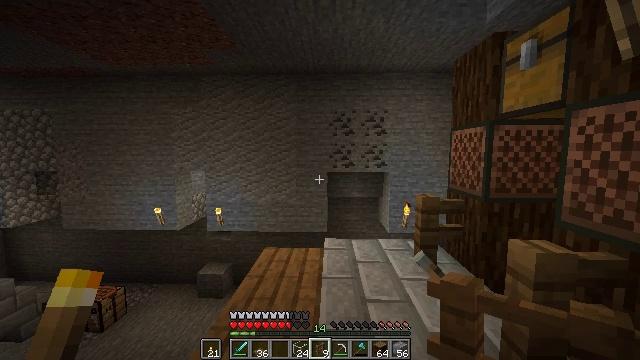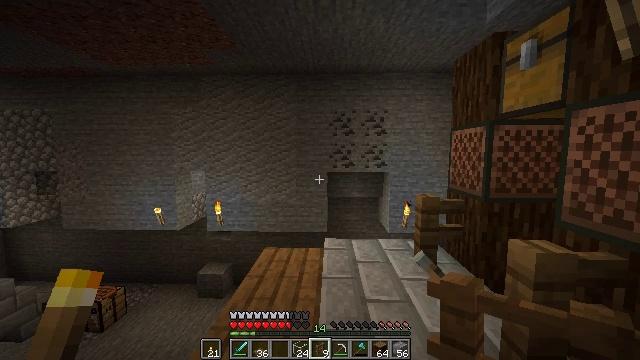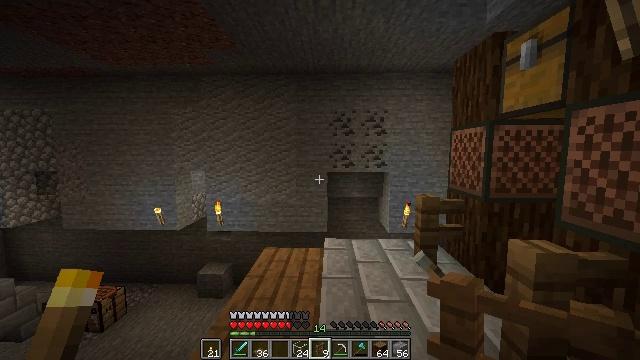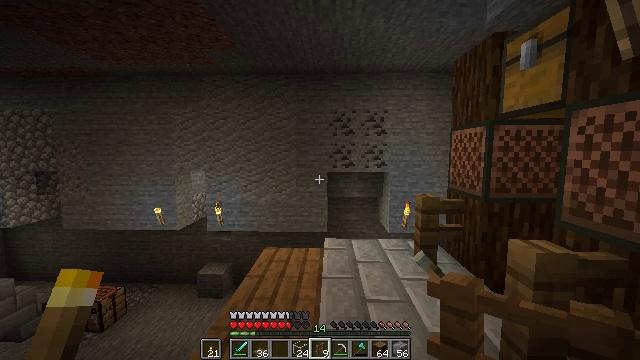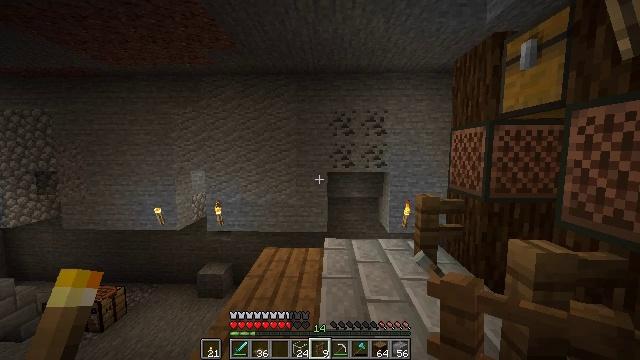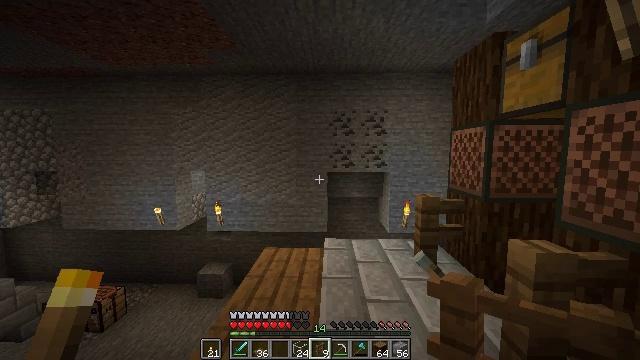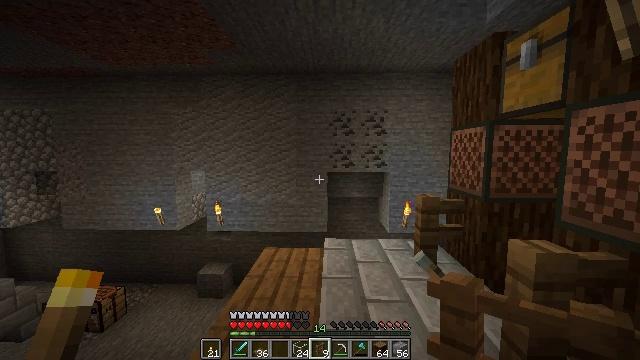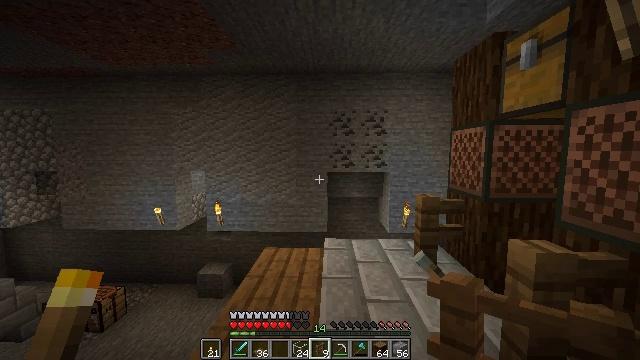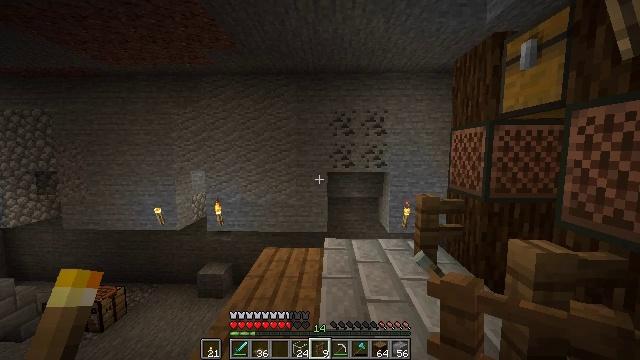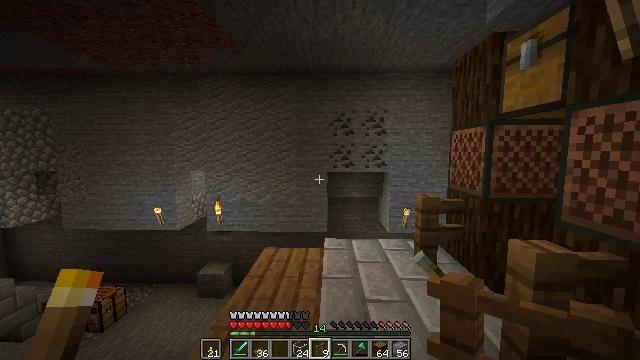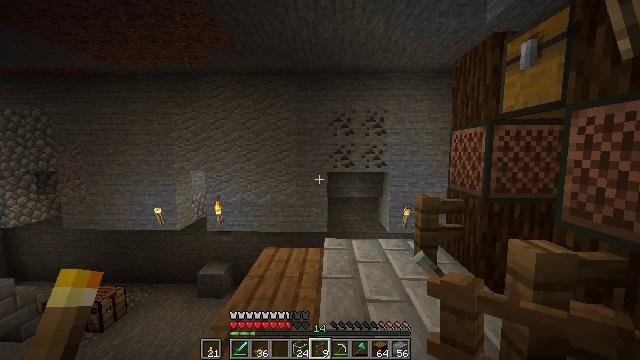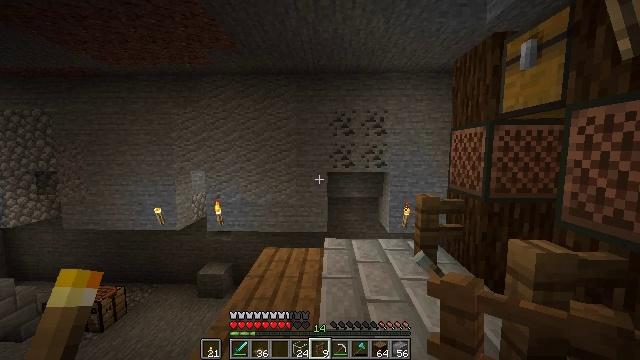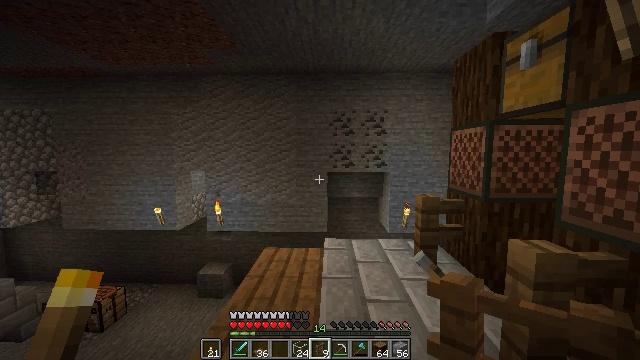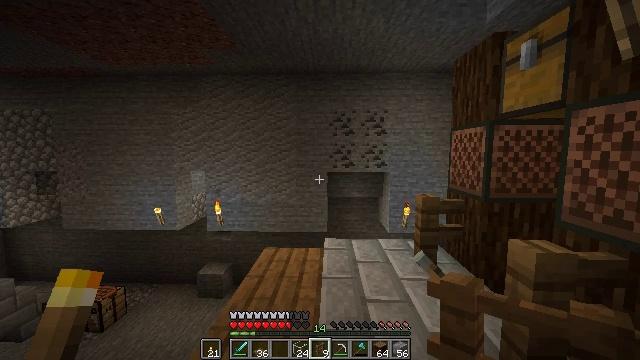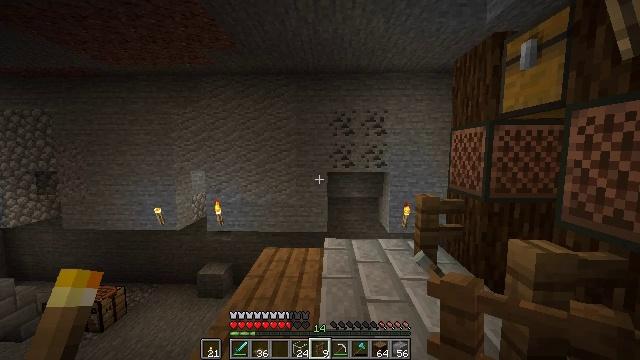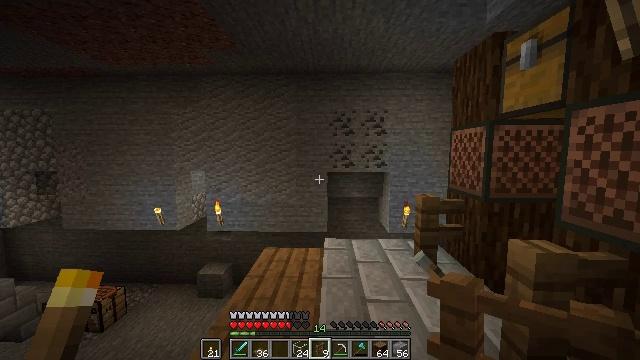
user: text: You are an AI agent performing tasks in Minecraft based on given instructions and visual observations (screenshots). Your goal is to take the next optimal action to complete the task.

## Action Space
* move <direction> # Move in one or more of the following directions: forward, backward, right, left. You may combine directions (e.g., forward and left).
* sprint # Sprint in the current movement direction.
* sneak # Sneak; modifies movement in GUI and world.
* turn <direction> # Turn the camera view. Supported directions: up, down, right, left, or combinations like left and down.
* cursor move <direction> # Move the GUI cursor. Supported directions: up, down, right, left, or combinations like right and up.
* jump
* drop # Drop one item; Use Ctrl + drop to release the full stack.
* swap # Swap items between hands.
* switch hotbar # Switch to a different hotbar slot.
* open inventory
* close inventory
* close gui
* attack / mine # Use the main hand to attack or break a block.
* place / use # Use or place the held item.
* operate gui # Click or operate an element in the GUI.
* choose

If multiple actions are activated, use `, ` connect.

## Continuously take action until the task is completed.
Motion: motion action
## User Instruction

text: Create spruce stairs using a crafting table.
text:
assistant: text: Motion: no_op
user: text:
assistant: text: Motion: no_op
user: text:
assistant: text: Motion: no_op
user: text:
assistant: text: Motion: no_op
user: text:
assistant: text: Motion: no_op
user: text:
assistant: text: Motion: no_op
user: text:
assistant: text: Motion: no_op
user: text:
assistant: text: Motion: no_op
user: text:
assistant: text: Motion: no_op
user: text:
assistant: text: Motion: no_op
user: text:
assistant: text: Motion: no_op
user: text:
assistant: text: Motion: no_op
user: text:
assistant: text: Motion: no_op
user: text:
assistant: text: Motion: no_op
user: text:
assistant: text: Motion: no_op
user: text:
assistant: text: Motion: no_op
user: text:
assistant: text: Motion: no_op
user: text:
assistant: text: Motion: no_op
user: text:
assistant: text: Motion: no_op
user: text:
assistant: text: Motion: no_op
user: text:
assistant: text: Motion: no_op
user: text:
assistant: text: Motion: no_op
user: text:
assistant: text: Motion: no_op
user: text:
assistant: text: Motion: no_op
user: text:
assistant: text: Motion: no_op
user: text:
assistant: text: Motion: no_op
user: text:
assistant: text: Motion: no_op
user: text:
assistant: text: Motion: no_op
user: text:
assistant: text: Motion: no_op
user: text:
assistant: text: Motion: no_op